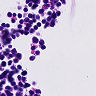
Metastatic tissue present: no